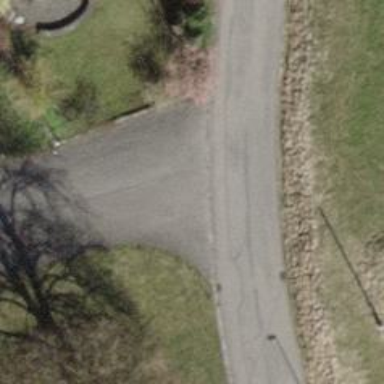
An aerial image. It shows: Paved driveway serving as service road.